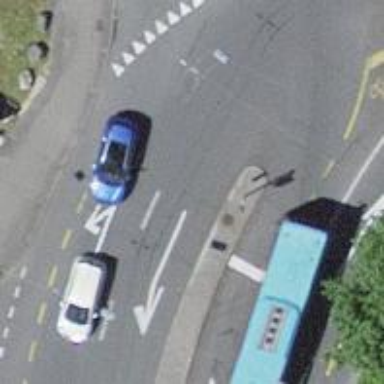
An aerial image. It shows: Road with traffic signals.